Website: apple
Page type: account-selection
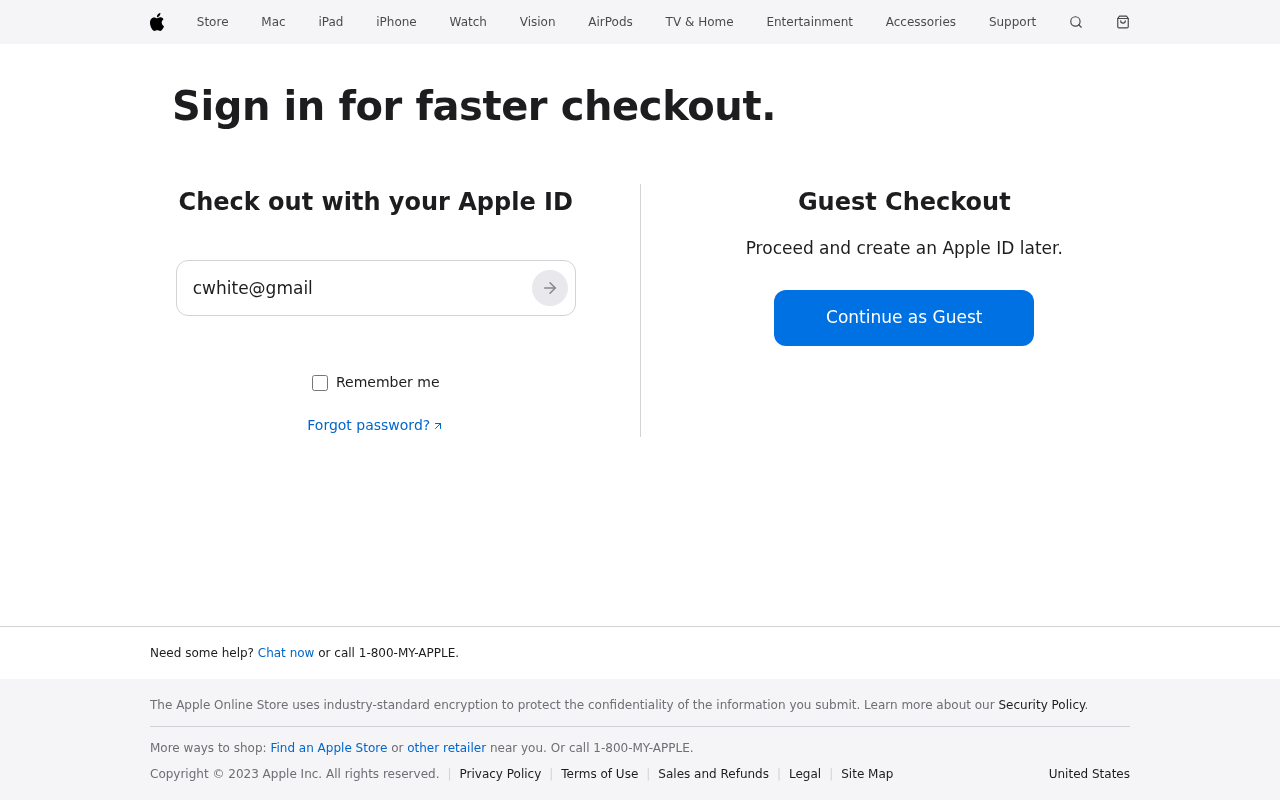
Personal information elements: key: PII_EMAIL
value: cwhite@gmail.com